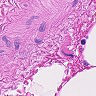
Metastatic tissue present: no